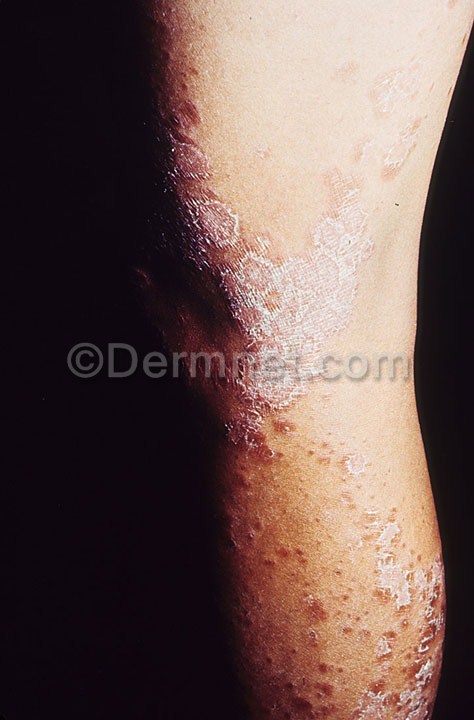
Disease: Psoriasis pictures Lichen Planus and related diseases